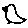
Label: bird